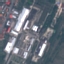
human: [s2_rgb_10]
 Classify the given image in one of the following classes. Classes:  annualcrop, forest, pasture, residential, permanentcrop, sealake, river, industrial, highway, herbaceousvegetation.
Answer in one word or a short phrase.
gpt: Industrial